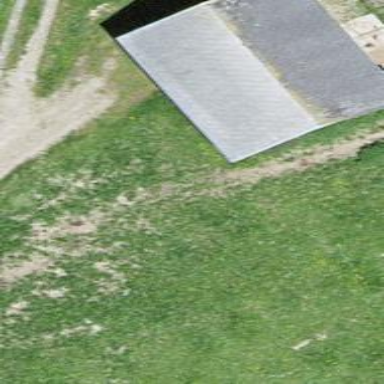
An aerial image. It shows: Gabled roof on farm auxiliary building.